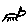
Label: cat